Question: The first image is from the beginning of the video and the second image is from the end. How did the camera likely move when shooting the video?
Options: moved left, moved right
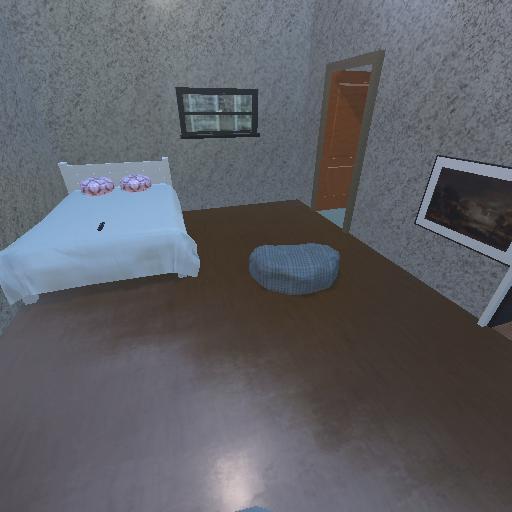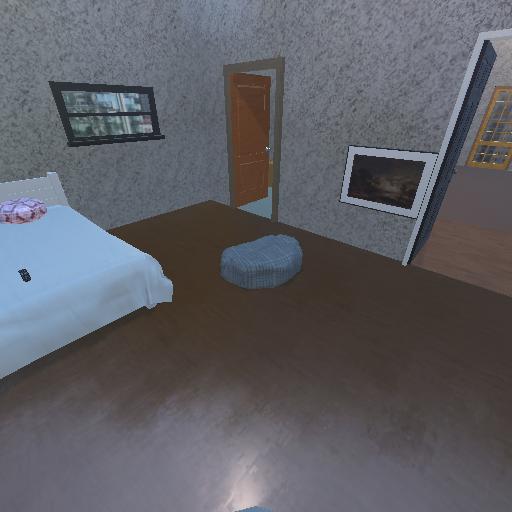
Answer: moved left